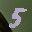
Label: 5